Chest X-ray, PA view. Patient: 47 years old, sex F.
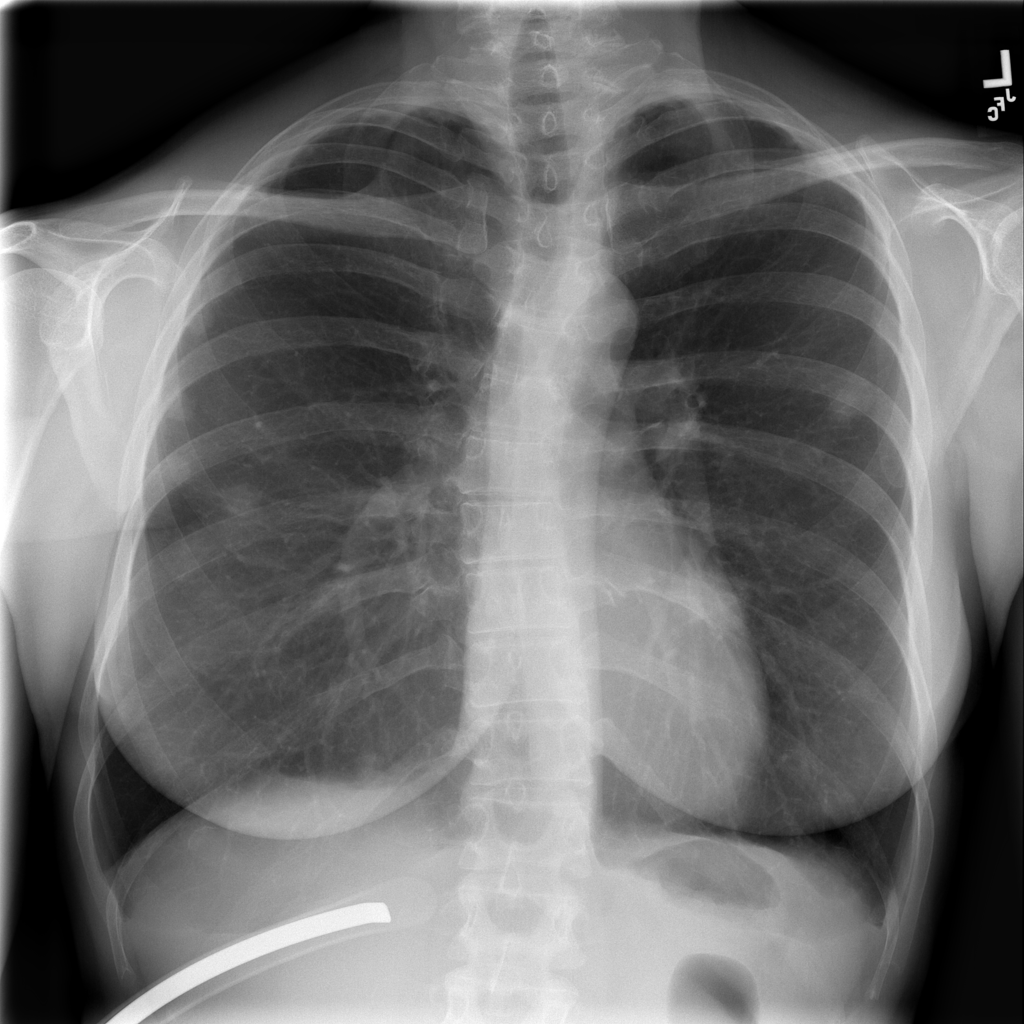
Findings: No Finding